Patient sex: F
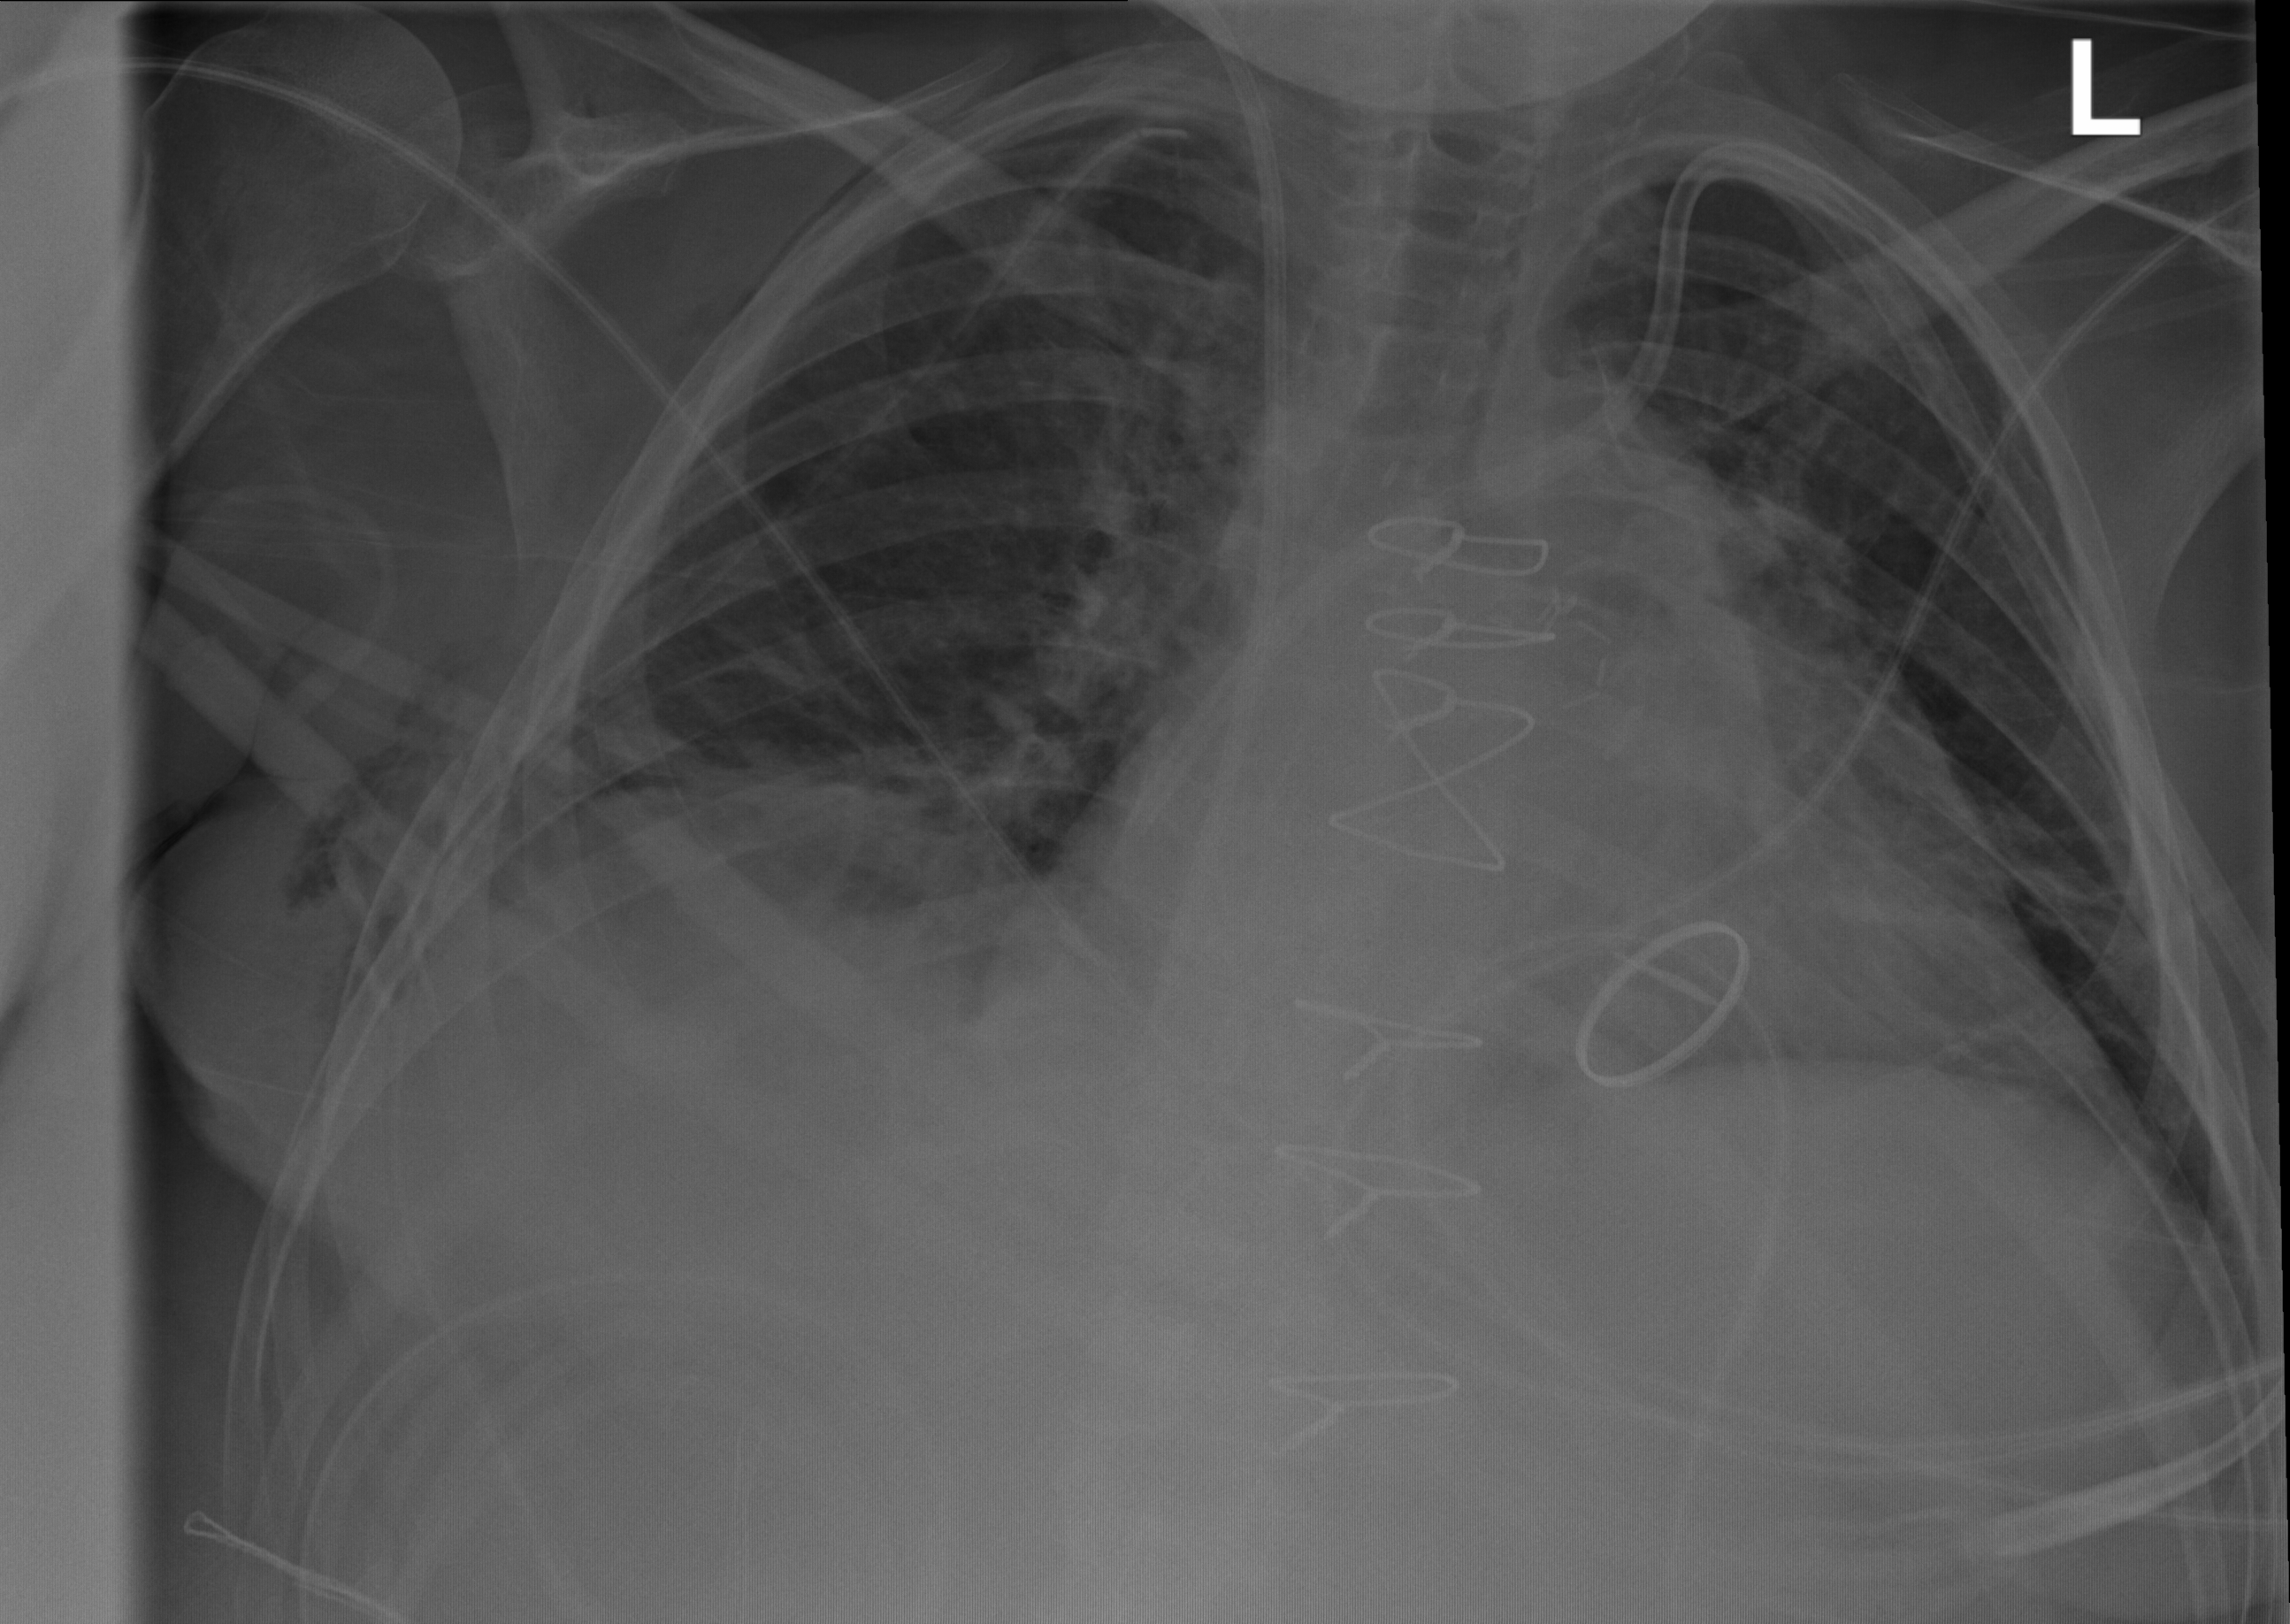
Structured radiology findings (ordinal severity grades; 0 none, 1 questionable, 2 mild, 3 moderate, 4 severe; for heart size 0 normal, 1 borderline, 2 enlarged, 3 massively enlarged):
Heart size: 2
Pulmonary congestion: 2
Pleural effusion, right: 2
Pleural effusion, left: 0
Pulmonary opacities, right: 1
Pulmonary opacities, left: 0
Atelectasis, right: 3
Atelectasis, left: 2